Question:
In the above screen shot, the code looks like:
'''
<label>Venue:<label>
<div id='map-canvas'></div>
<span id='msg'>Ang Mo Kio Int, Singapore <input type='button' class='smallbutton' value='Append This Address'></span>
'''
I do not want the button to form a new line under the map, but new line under the text 'Ang Mo Kio Int, Singapore'. Any idea?
Update CSS:
'''
label.form{
display:block;
text-align:left;
float:left;
}
#map-canvas {
height: 300px;
width: 500px;
margin: 0px;
padding: 0px;
display:inline-block;
}
#msg{
vertical-align:top;
}
input.smallbutton{
background-color: #2d89ef !important;
border: 1px solid transparent;
border-radius: 0 0 0 0;
color: white;
cursor: pointer;
display: inline-block;
font-size: 10px;
font-weight: 400;
height: 20px;
line-height: 10px;
margin-bottom: 1px;
margin-right: 10px;
min-height: 20px;
min-width: 60px;
outline: medium none;
padding: 4px 10px;
position: relative;
text-align: center;
vertical-align: middle !important;
}
'''
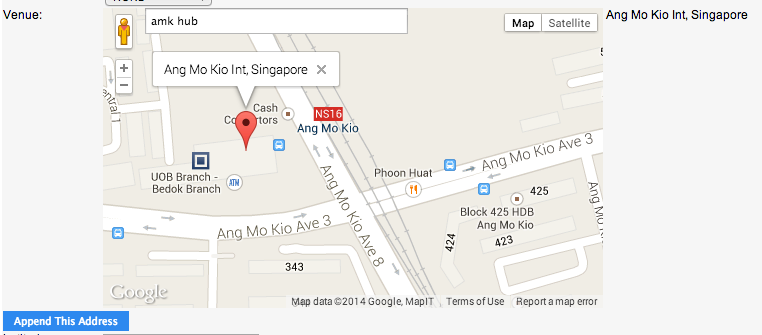
Answer: I think it could be a problem with the google map Api that you are using.
I don't know how the #msg content is loaded in the map. You should check on the google map api doc if it is possible to embed an input element on the map.